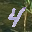
Label: 4